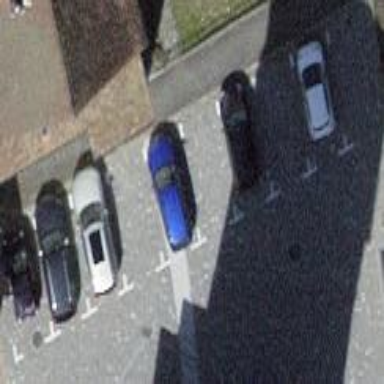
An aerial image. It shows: Asphalt street-side parking area.